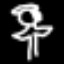
Label: angel